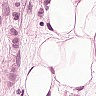
Metastatic tissue present: yes